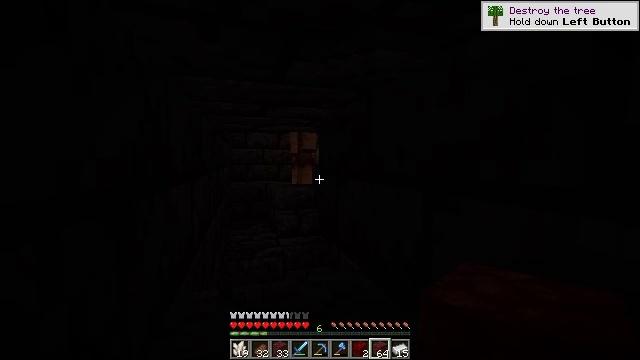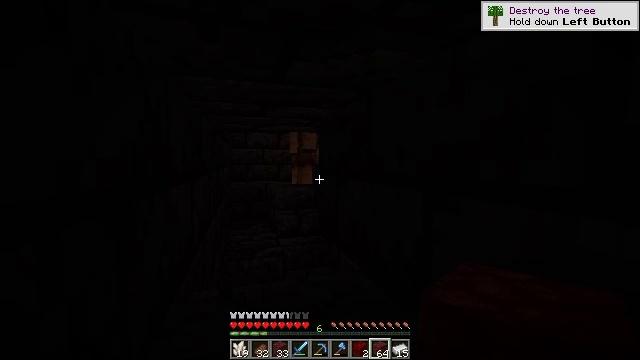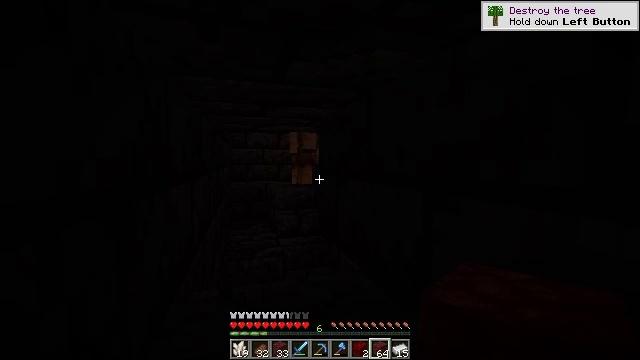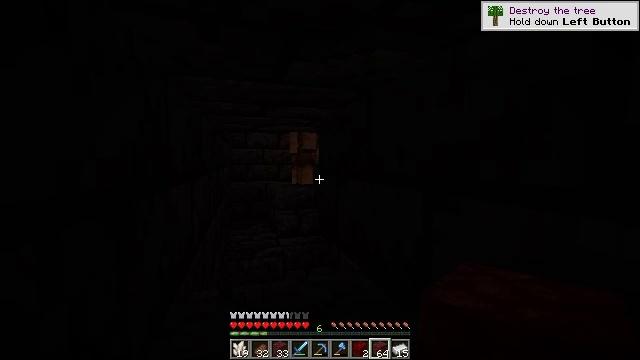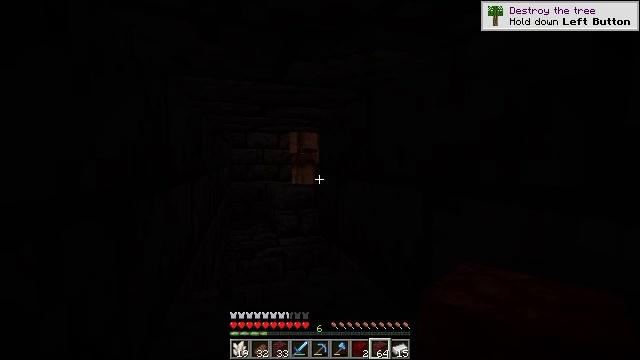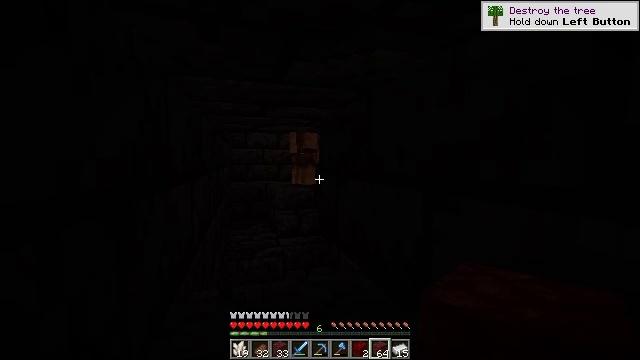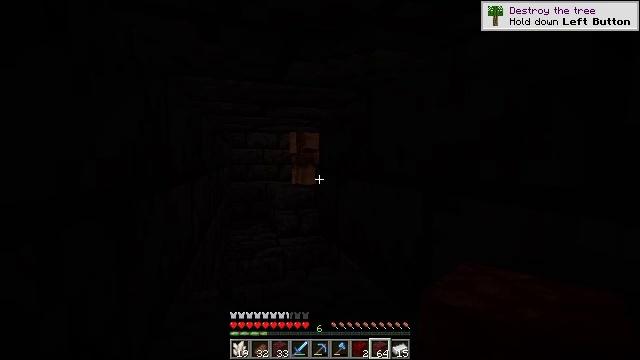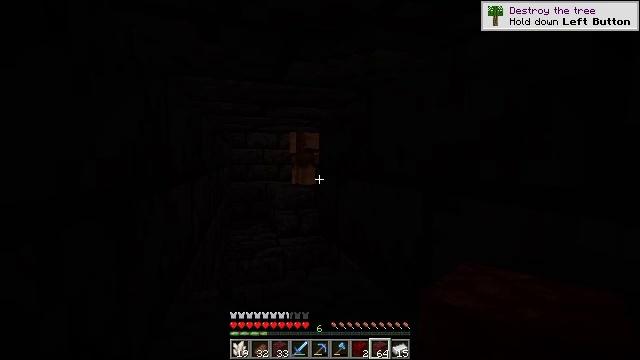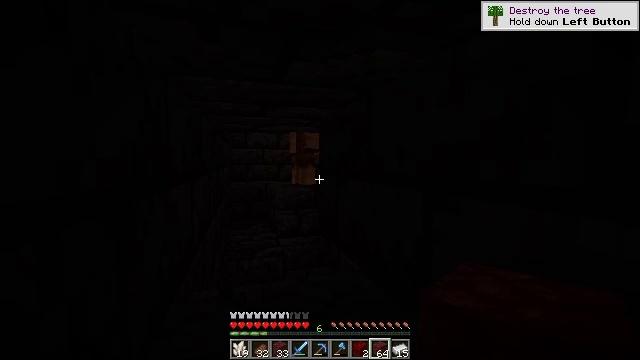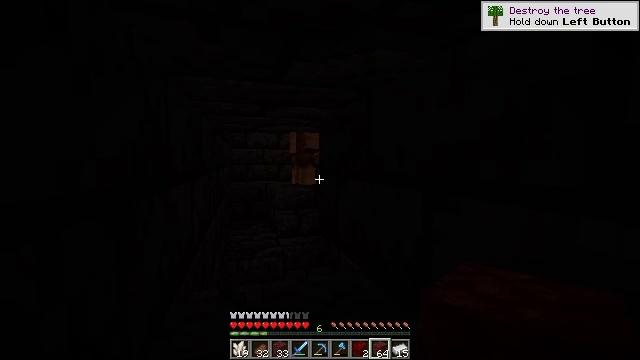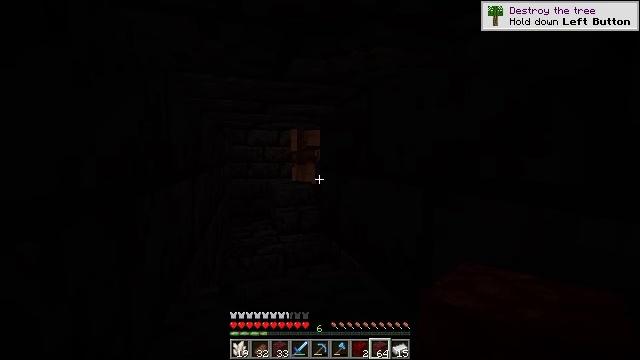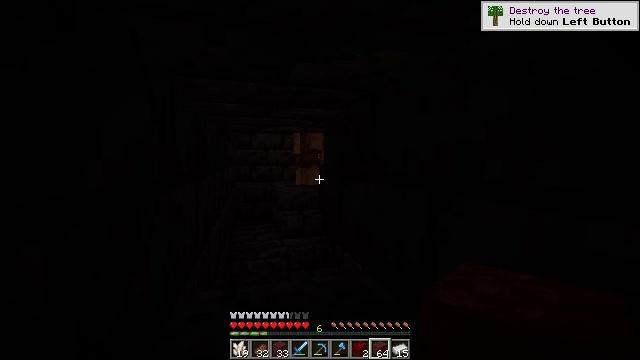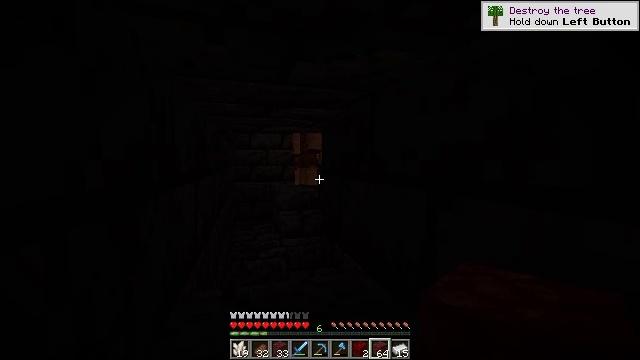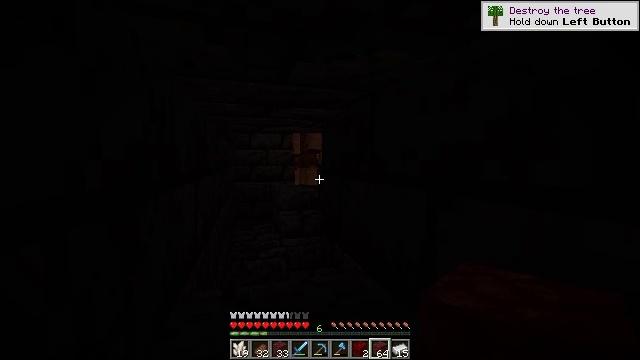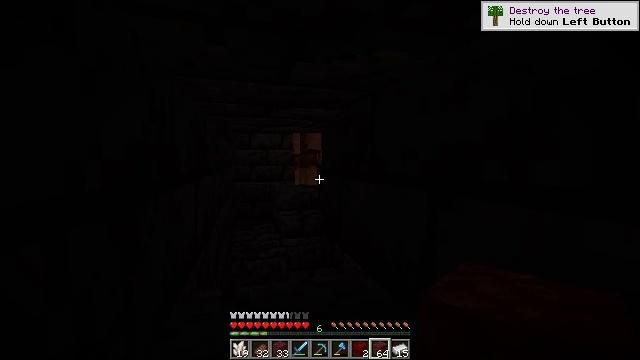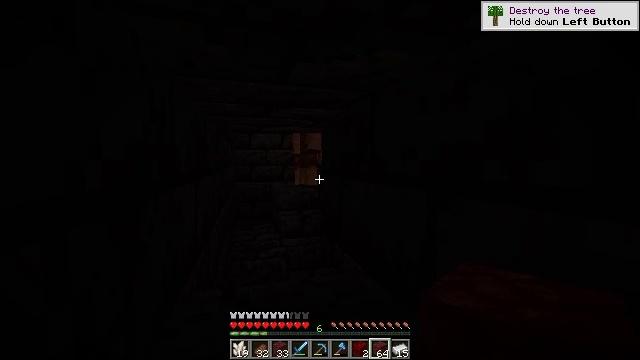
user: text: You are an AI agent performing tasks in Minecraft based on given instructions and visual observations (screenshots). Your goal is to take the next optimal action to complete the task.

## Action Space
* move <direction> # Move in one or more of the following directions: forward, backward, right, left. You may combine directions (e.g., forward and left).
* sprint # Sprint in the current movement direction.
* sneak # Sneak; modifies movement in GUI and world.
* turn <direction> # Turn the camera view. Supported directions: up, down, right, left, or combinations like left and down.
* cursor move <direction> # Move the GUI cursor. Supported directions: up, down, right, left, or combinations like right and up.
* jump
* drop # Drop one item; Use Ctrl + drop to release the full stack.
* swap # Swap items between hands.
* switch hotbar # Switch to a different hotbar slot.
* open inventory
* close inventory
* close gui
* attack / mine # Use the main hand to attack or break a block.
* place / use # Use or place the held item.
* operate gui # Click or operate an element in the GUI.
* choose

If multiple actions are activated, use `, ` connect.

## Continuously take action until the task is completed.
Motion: motion action
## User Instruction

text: Break the cracked polished blackstone bricks.
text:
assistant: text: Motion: no_op
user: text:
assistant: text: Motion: no_op
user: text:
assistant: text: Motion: no_op
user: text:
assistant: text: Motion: no_op
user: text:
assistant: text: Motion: no_op
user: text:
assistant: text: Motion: no_op
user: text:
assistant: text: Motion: no_op
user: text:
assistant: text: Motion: no_op
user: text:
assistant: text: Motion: no_op
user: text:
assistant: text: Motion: no_op
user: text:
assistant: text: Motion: no_op
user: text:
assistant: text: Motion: no_op
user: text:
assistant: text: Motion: no_op
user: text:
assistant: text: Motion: no_op
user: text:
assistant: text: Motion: no_op
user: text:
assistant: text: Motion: no_op
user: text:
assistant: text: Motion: no_op
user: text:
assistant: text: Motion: no_op
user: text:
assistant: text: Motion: no_op
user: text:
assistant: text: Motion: turn left
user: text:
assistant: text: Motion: no_op
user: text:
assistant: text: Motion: no_op
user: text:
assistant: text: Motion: no_op
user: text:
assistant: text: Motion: no_op
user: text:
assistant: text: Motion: no_op
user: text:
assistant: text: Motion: no_op
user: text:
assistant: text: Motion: no_op
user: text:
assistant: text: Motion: no_op
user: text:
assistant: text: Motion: no_op
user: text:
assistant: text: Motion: no_op